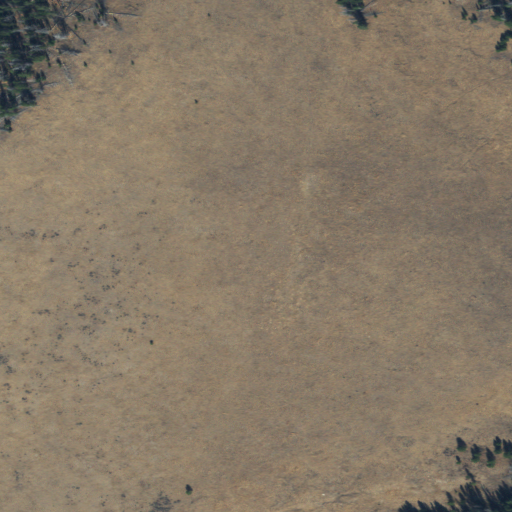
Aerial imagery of plain(s) in Montana named Lincoln Park containing grassland, shrub, and evergreen forest